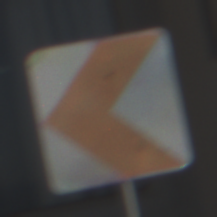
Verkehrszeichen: RichtungstafelnInKurvenKleinRechts
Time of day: MorningAfternoon
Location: Outdoor (Urban)
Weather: Clear
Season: NotSpecified
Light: Natural